Question: Logcat displays nothing in eclipse, but when i run 'adb logcat' in terminal, thousands of information appeared. yes, logcat works well in the command line, but not with Eclipse. i have googled related questions online, but only to find how to open 'logcat' in terminal, it helps me to some extent, but i want it to work in eclipse.
NOTE THAT: im sure i have selected the right devices in the DDMS view.

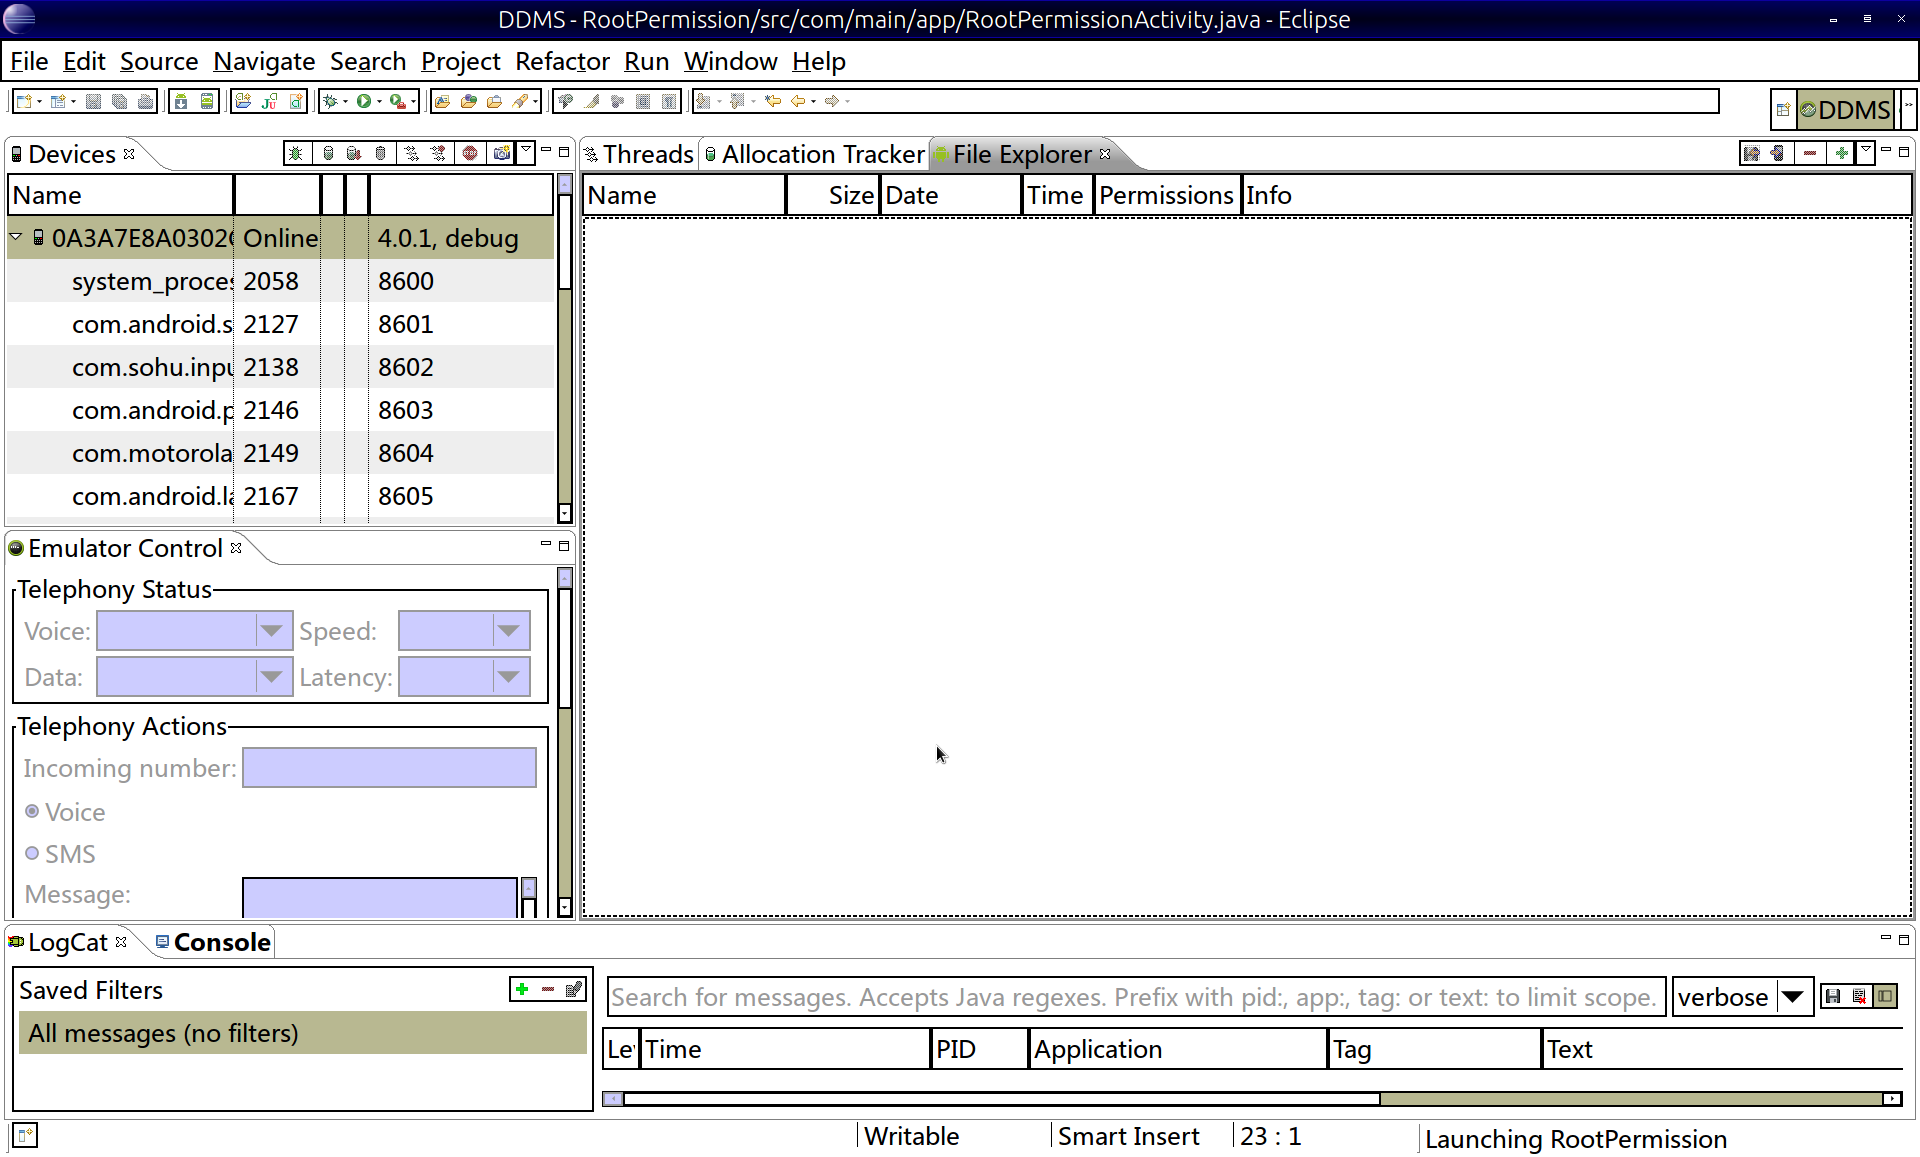
Answer: this ocurred with me too, i normaly use the logcat without eclipse try iit friend:
'''
$ cd /"path to android folder"/android-sdk-linux/tools
$ ./ddms
'''